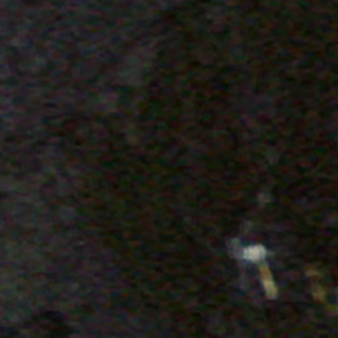
Label: other